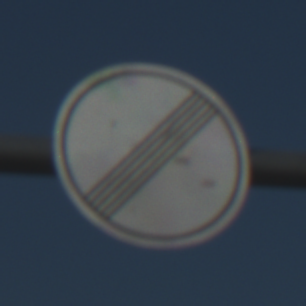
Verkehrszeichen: EndeSaemtlicherBegrenzungen
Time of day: MorningAfternoon
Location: Outdoor (Nature)
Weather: Clear
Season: NotSpecified
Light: Natural